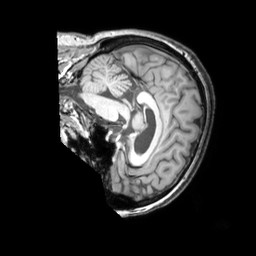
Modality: T1w
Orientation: sagittal
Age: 52
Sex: female
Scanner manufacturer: philips
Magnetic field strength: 3 T
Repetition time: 0.009897 s
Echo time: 0.004605 s